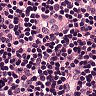
Metastatic tissue present: no